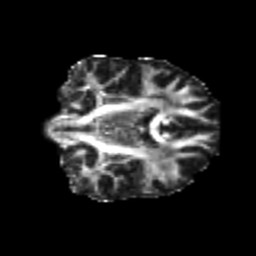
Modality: FA
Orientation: coronal
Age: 25
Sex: female
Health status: healthy
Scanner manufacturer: philips
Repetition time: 7.388 s
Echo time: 0.08599 s